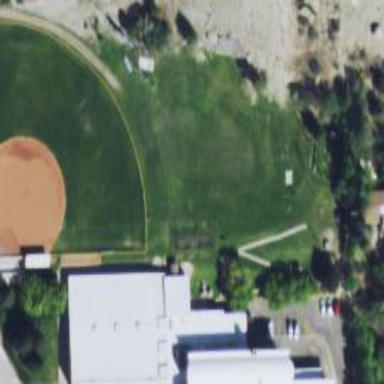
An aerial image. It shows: Softball pitch for leisure land activities.